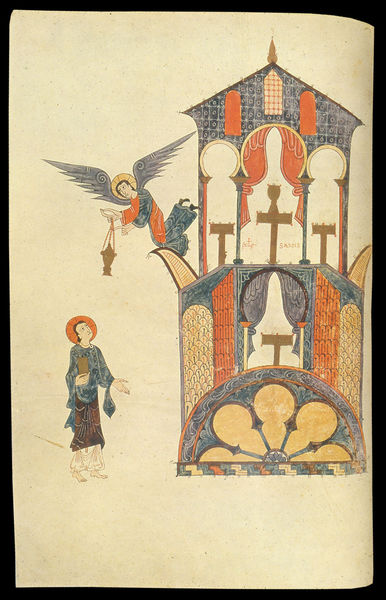
Titel: Beatus von Liébana Apokalypsenkommentar
Institution: Girona, Archiv der Kathedrale
Schlagwörter: blau, flügel, himmel, menschen, laterne, dach, rot, alt, vorhang, kirche, gold, turm, engel, balkon, bogen, gefäß, buch, kreuz, religion, links, illustration, altar, buchseite, heiligenschein, kreuze, nimbus, weihrauch, heiliger, gabe, buchmalerei, übergeben, kathedrale+